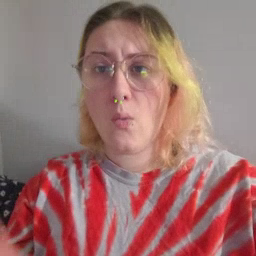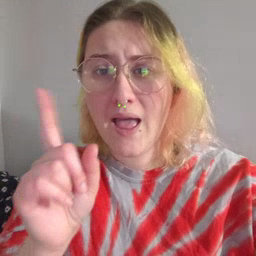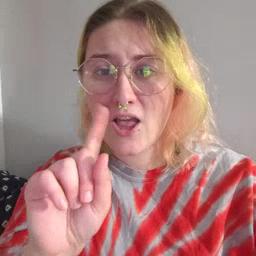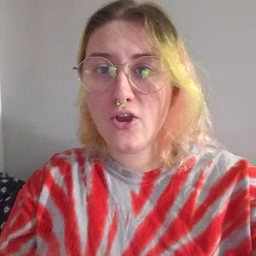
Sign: where